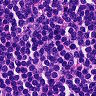
Metastatic tissue present: no